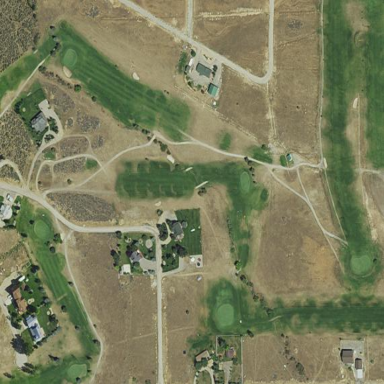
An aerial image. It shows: Golf course.